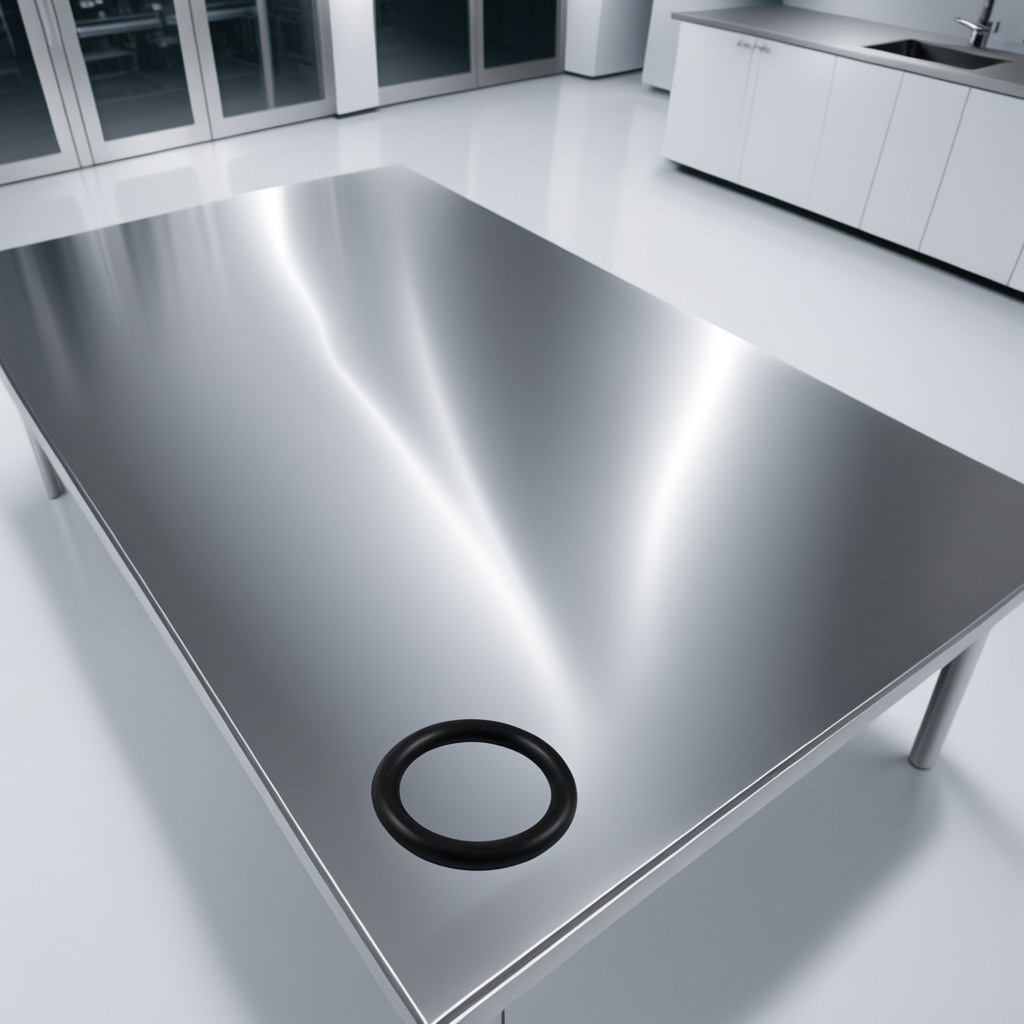
A rubber O-ring is lying on a stainless steel table in a high-end prototyping lab.